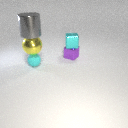
small cyan rubber sphere below large yellow metal sphere